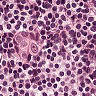
Metastatic tissue present: yes